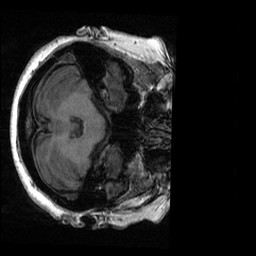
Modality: T1w
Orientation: axial
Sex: female
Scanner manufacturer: ge
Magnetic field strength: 3 T
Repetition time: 0.0064 s
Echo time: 0.00281 s